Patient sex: F
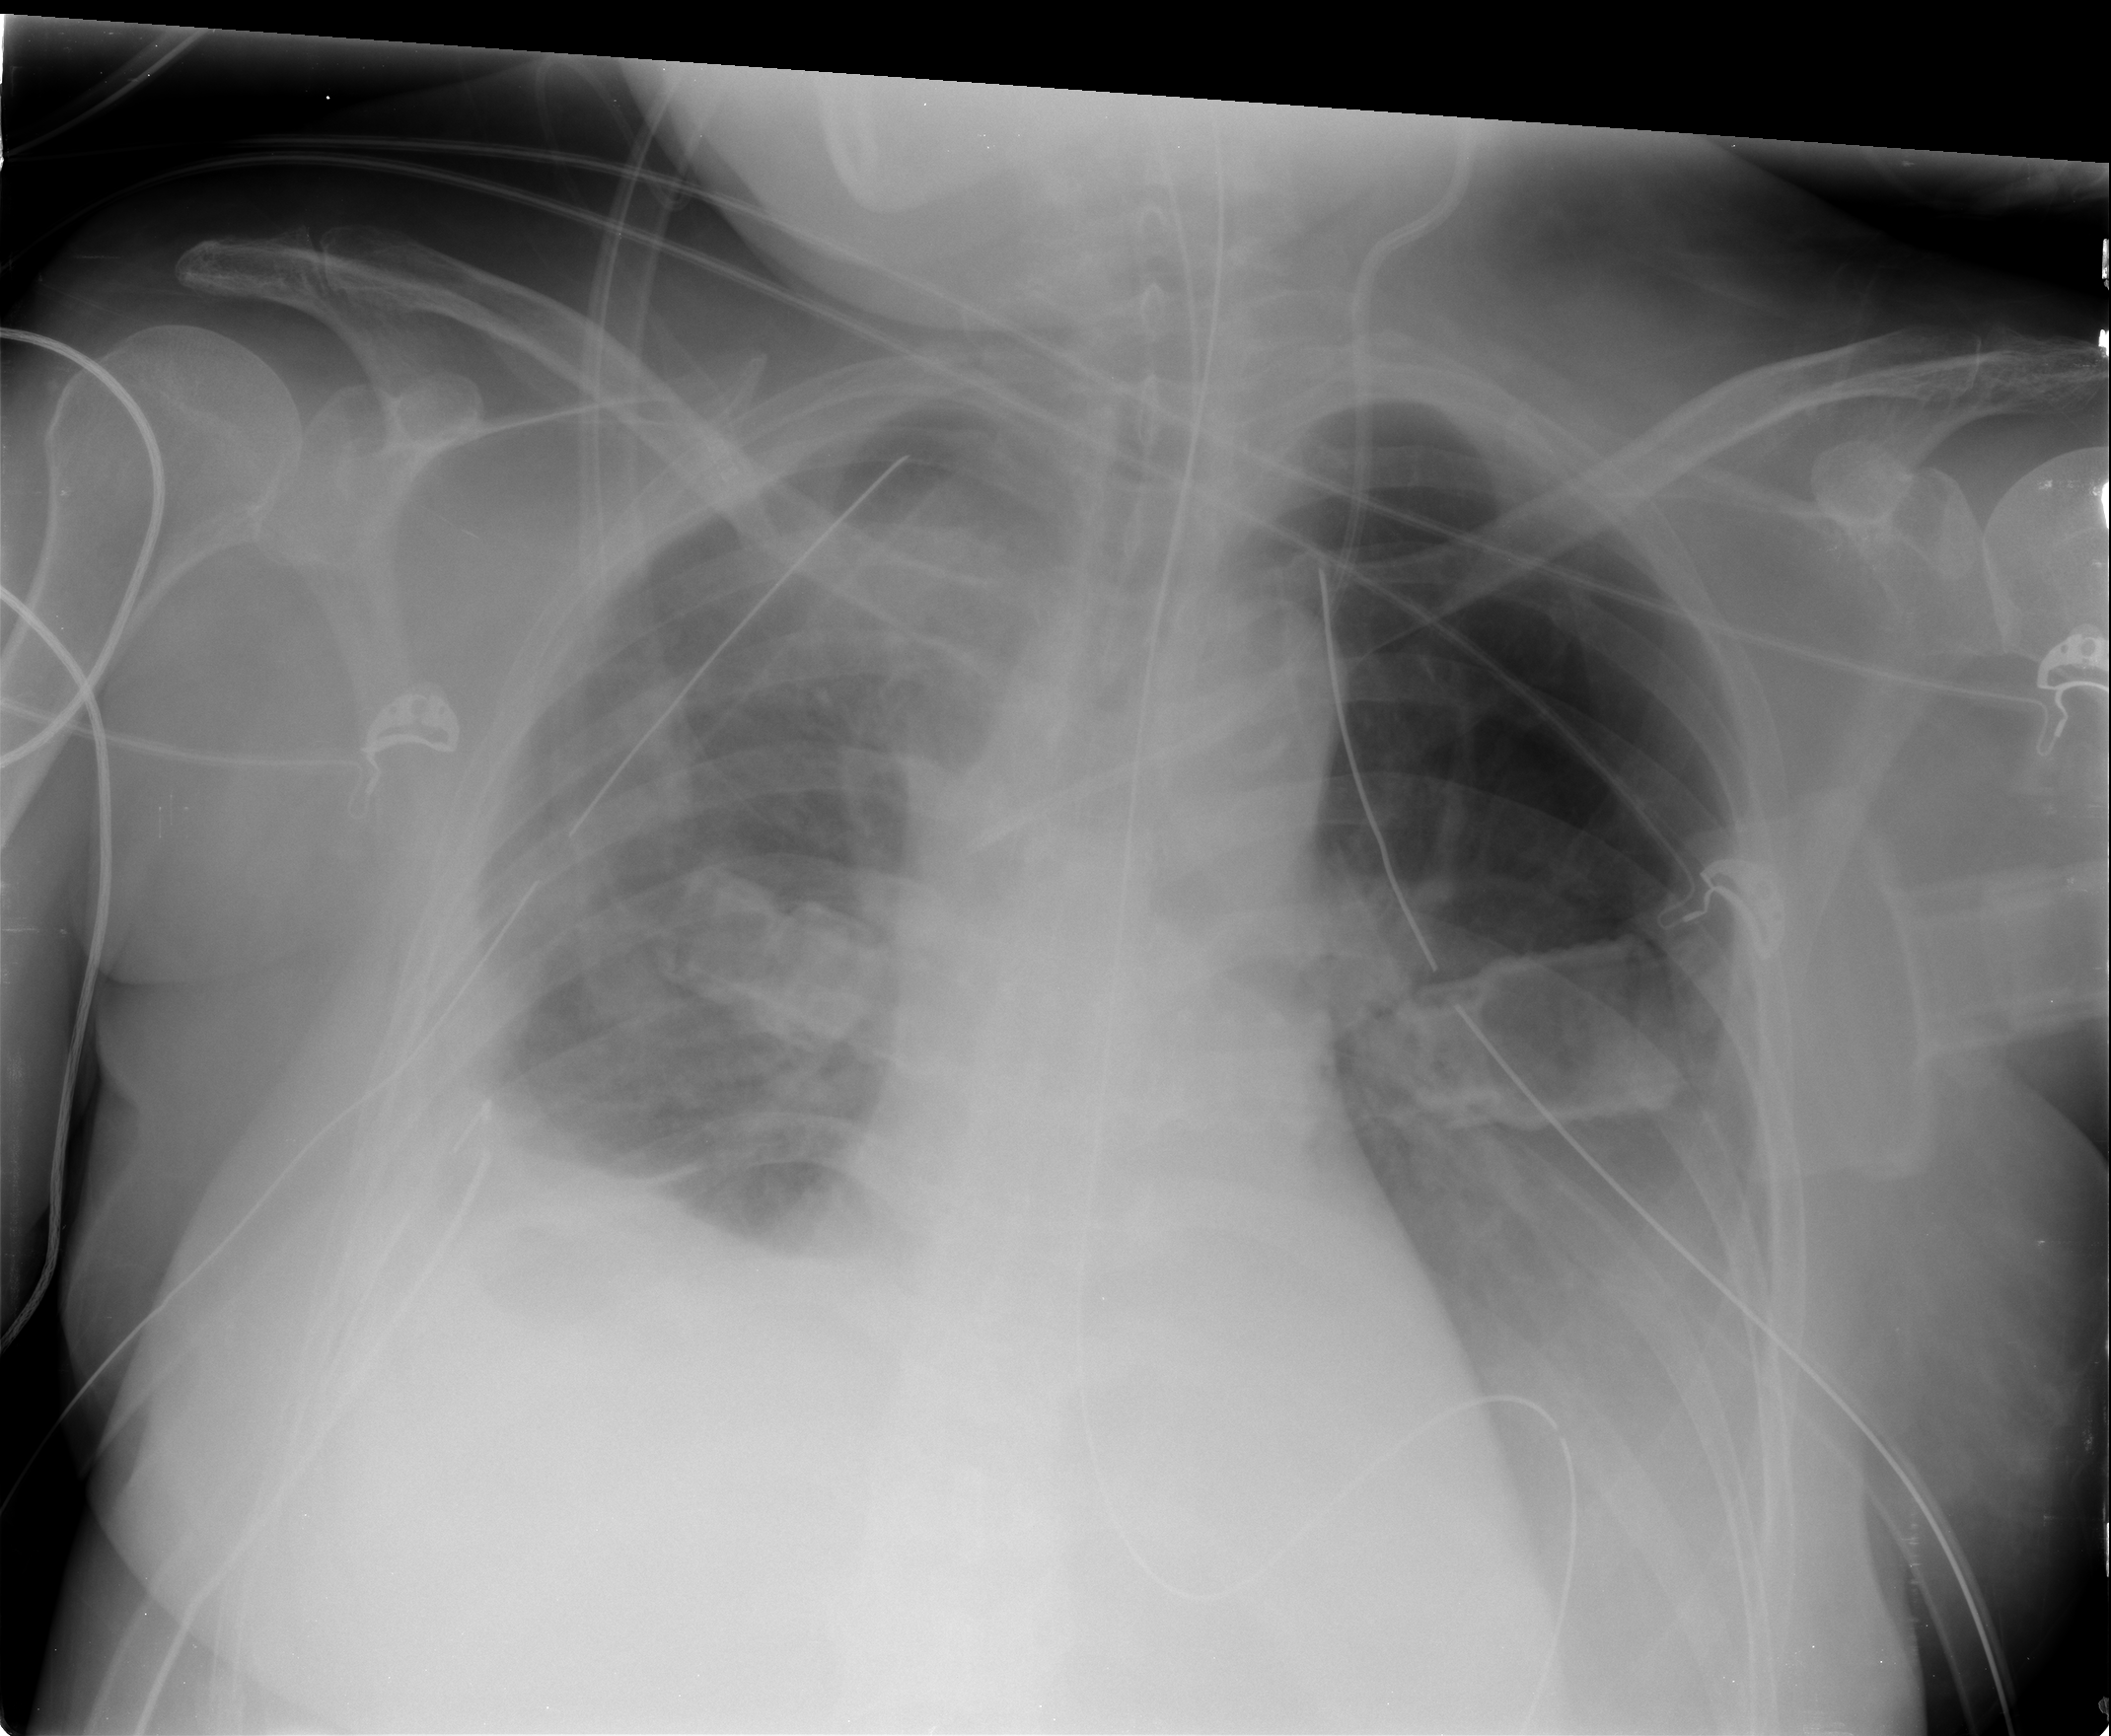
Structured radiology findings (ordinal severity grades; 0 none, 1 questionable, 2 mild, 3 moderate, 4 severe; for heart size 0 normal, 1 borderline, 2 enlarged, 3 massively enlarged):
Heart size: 0
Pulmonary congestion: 0
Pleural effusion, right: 2
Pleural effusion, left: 2
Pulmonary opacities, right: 0
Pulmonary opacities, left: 0
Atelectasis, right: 2
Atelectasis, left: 2